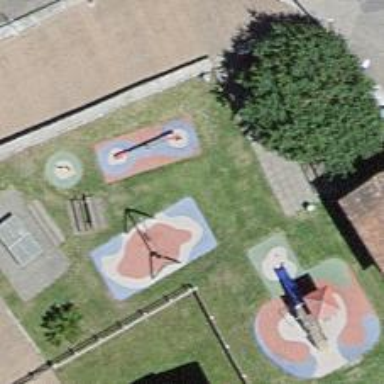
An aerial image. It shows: Playground area for leisure activities on the land.